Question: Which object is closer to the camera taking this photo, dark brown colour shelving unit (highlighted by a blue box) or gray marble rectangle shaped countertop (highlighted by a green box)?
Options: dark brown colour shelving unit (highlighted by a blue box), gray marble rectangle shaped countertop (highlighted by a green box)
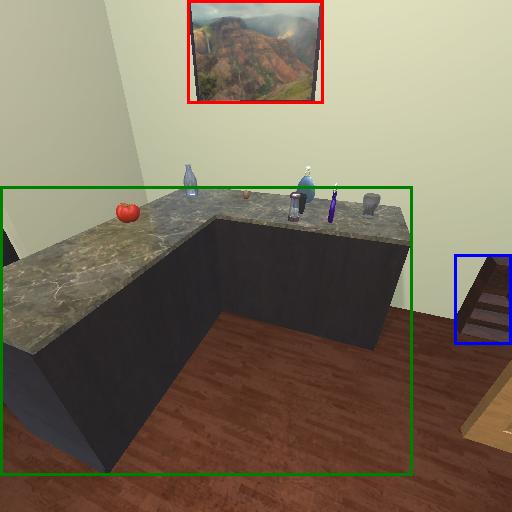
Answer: dark brown colour shelving unit (highlighted by a blue box)